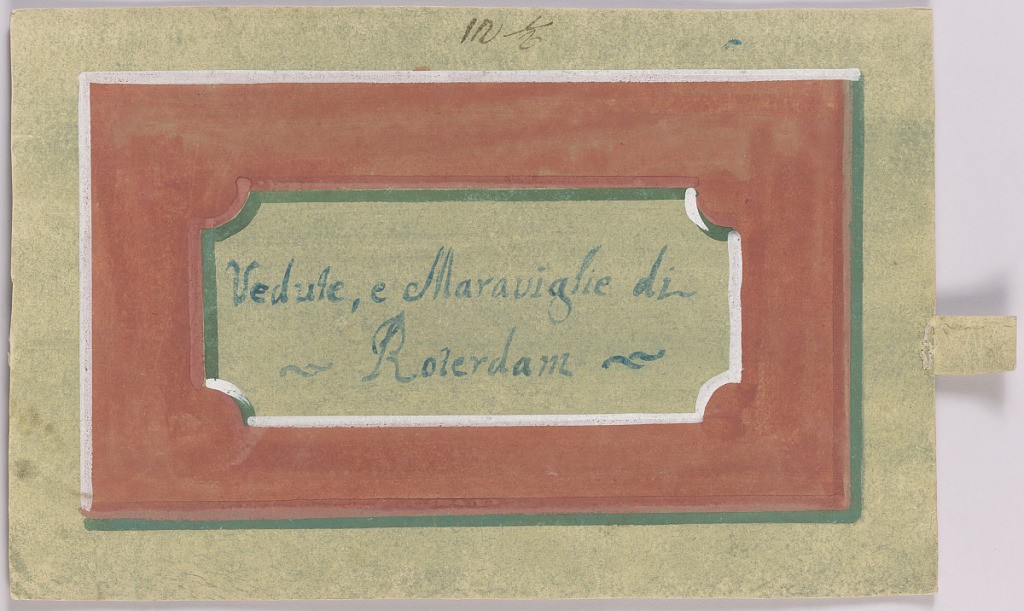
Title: Title Page, Vedute e Maraviglie di Roterdam Peep-Show
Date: mid- 18th century
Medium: Brush and gouache on paper
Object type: Print
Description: Peep-show print.